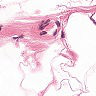
Metastatic tissue present: no